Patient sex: M
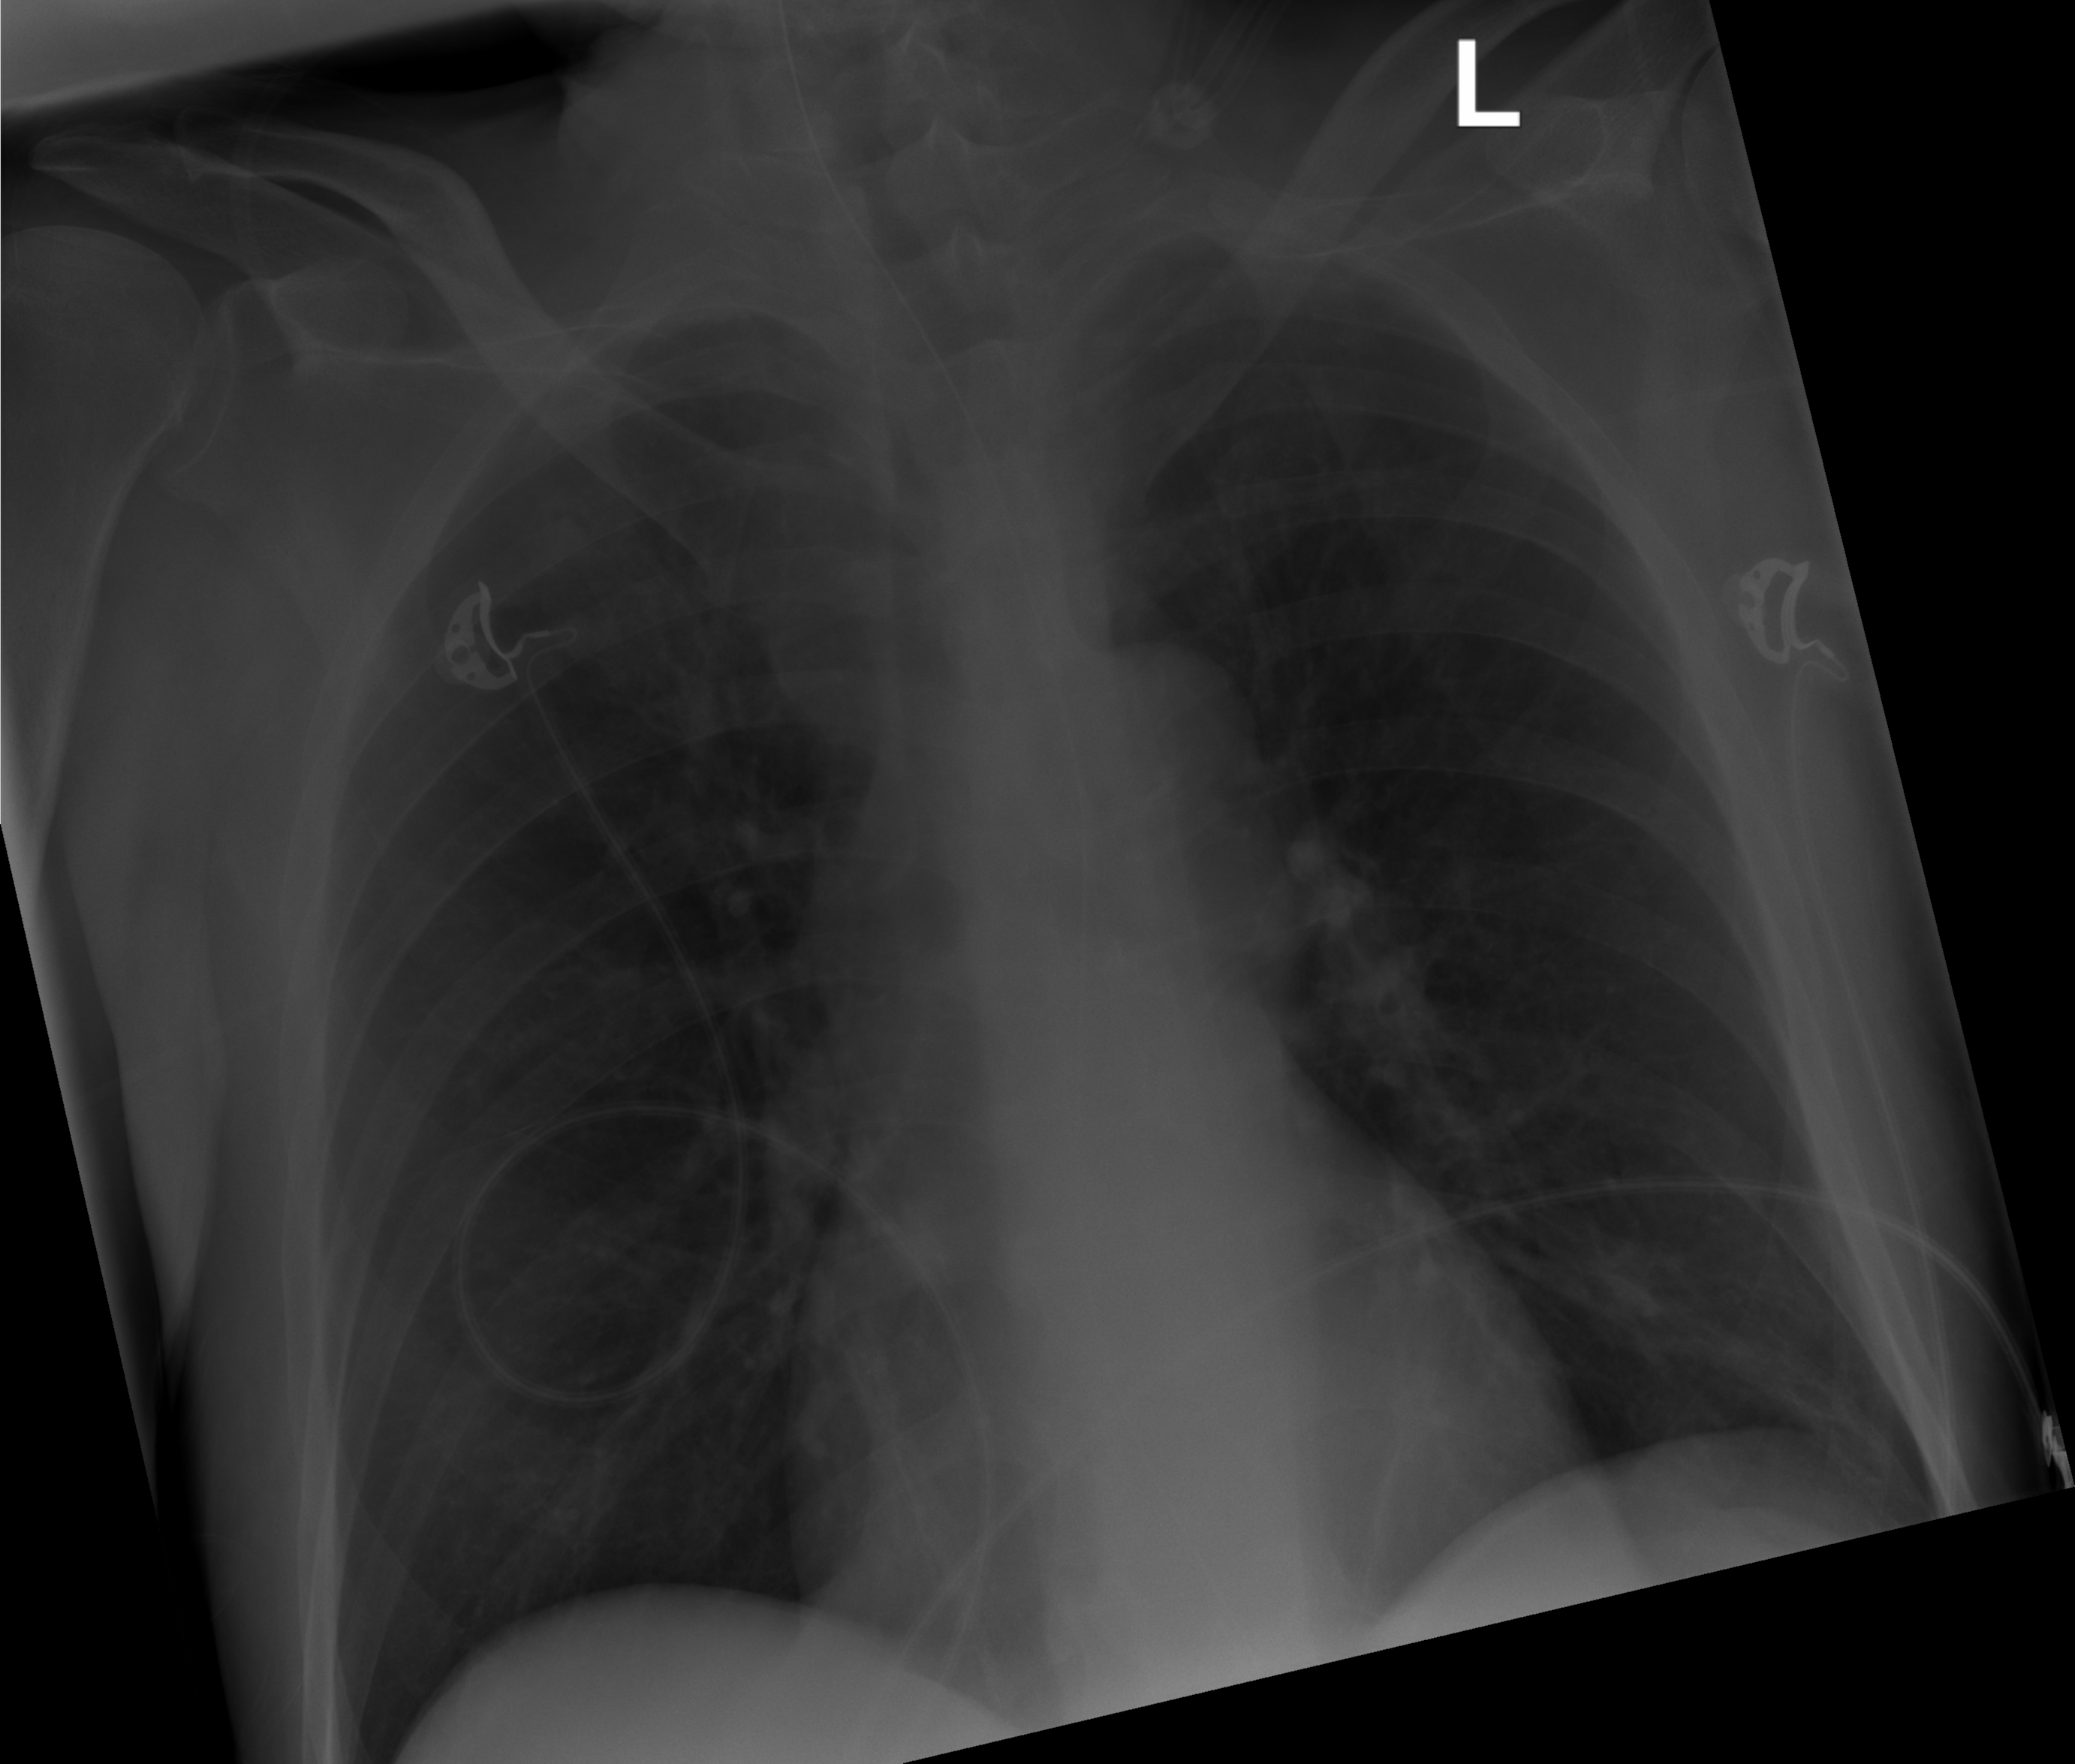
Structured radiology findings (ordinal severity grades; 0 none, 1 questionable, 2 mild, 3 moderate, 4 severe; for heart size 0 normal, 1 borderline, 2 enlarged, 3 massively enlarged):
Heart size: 0
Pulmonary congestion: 0
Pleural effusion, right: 0
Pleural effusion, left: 0
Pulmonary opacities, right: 0
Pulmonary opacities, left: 2
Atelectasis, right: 0
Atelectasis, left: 2